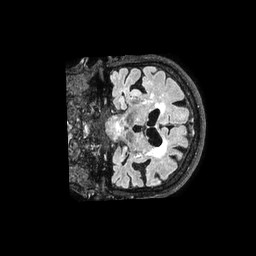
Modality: FLAIR
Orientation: coronal
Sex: female
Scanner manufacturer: philips
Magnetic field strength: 3 T
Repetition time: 4.8 s
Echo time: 0.34 s